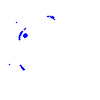
Particle: electron